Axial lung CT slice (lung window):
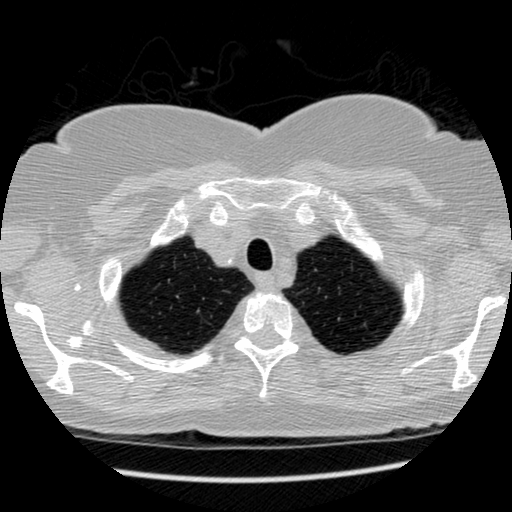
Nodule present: no